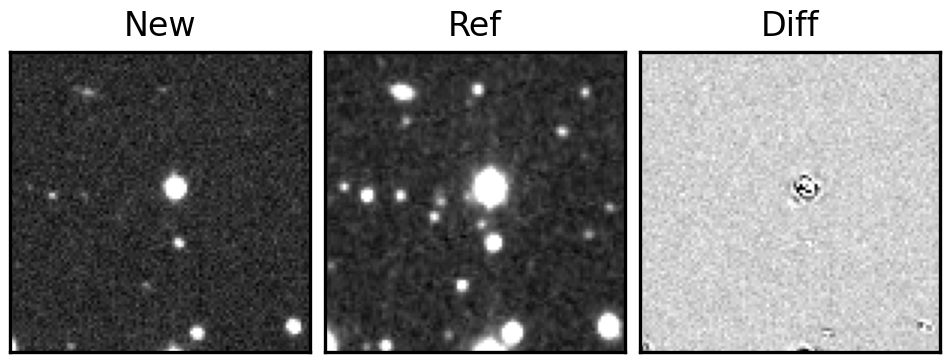
Label: bogus